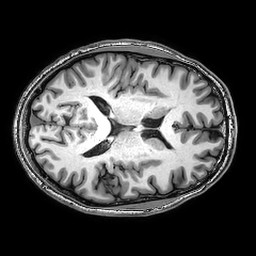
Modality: T1w
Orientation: axial
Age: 33
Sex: male
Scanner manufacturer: philips
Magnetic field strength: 3 T
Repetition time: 0.008344 s
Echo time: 0.00385 s